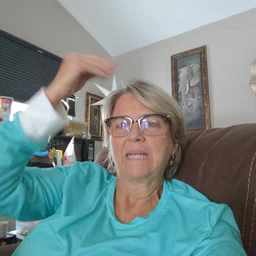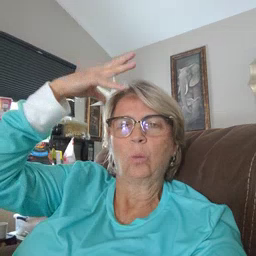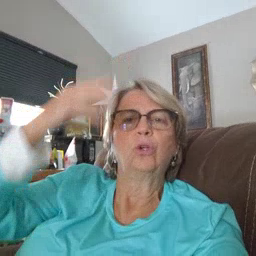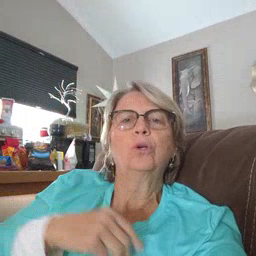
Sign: shower